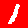
Digit: 1